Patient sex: F
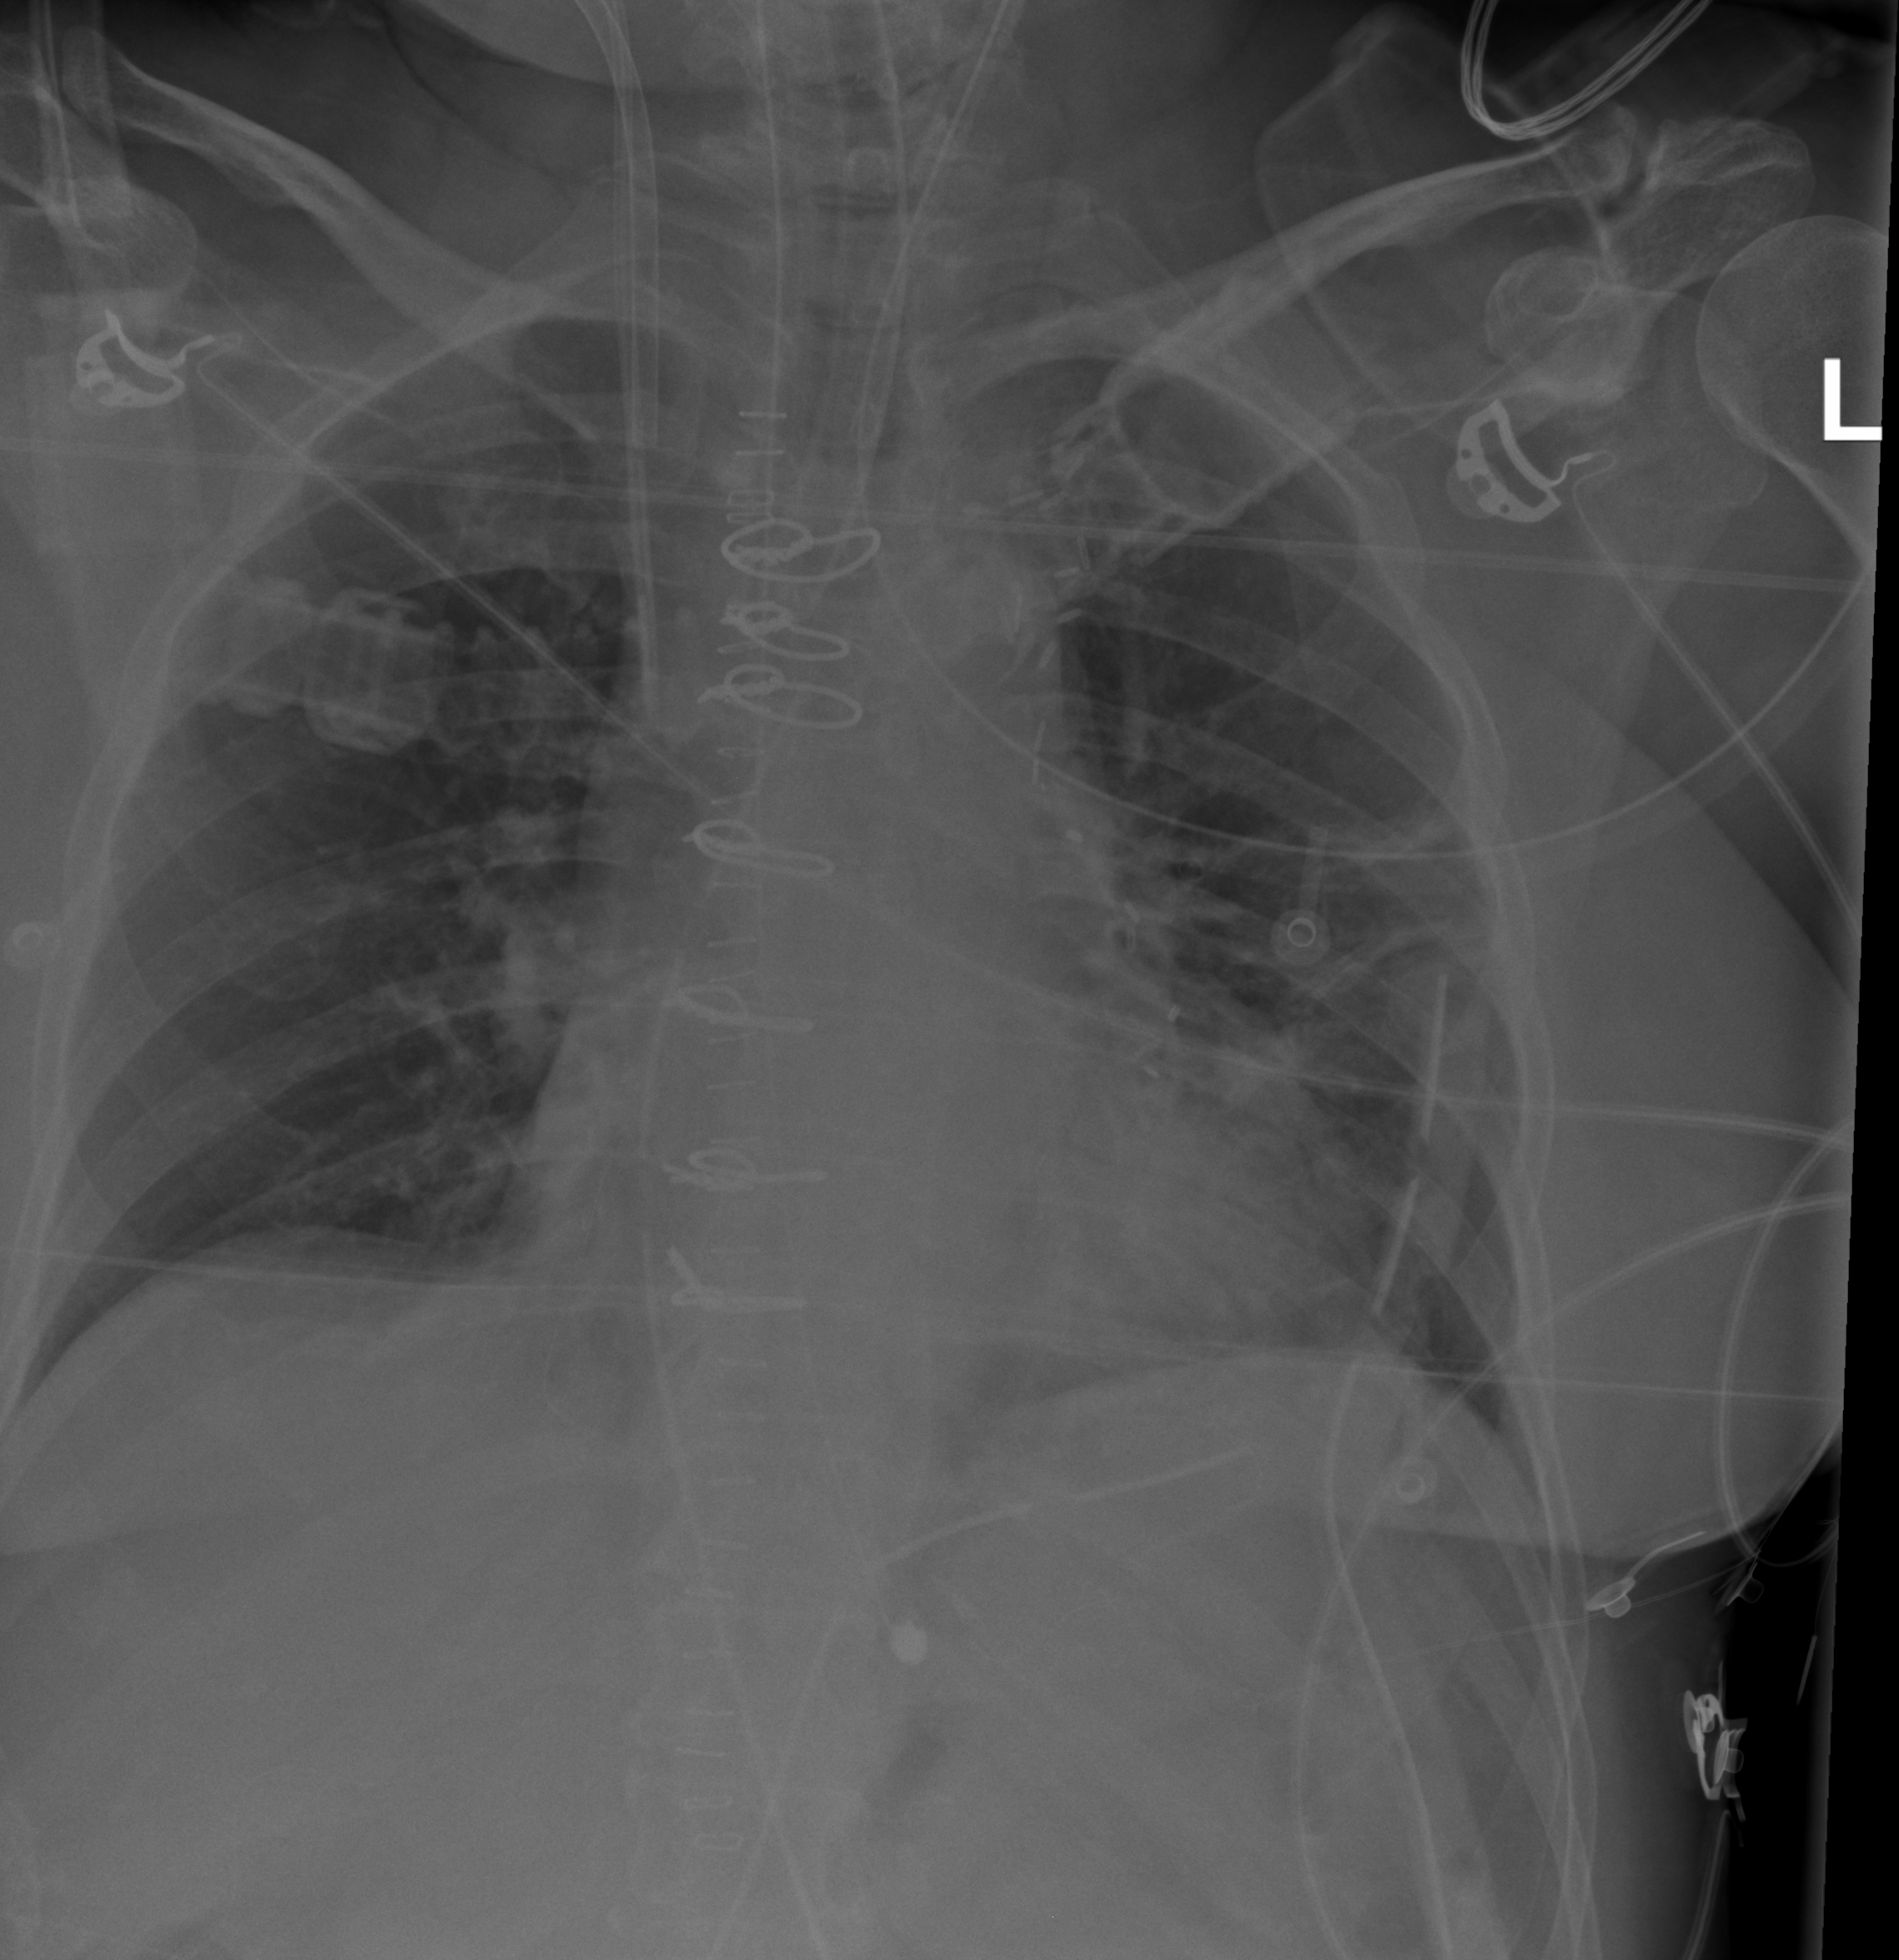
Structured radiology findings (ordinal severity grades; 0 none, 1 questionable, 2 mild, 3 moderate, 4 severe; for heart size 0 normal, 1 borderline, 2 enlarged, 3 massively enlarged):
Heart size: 0
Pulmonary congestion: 0
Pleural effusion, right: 0
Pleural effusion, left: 0
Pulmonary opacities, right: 0
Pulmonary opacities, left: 0
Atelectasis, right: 0
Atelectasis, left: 2